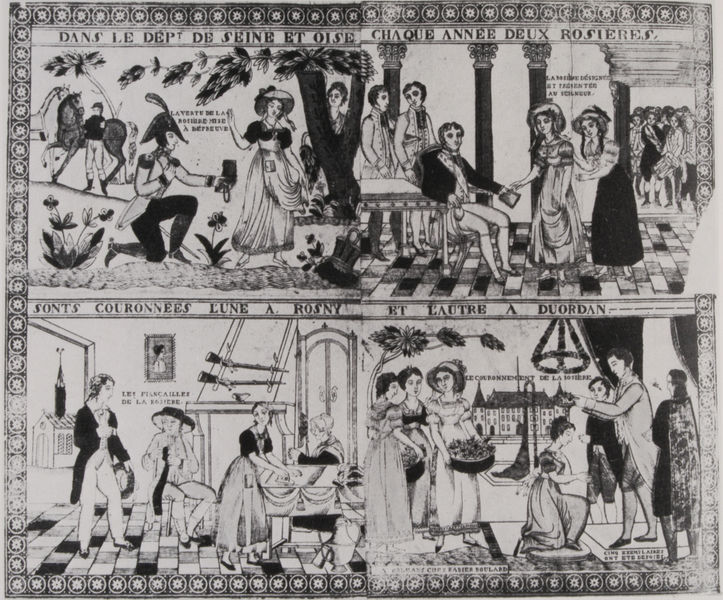
Titel: Krönung zweier Rosenmädchen
Standort: Paris
Institution: Musée des arts et traditions populaires
Schlagwörter: baum, blätter, gemälde, laub, mann, weiß, bäume, frauen, kirchturm, menschen, mädchen, sitzen, äste, blumen, damen, frankreich, frau, grau, hut, hüte, kleid, kleider, kopfbedeckungen, männer, paris, raum, schwarz, szene, säulen, tisch, tür, zeichnung, zimmer, rose, fest, gesellschaft, herren, mode, muster, ornament, schachbrettmuster, anzug, feier, gelage, mütze, mützen, wand, falten, kleidung, rahmen, stehen, bild, innenraum, felder, häuser, zweige, kirche, boden, interieur, reich, adel, krone, alltag, pferd, pferde, reiter, garten, kopfbedeckung, schrift, liebe, fassade, zwei, grafik, graphik, hof, ausflug, werbung, figuren, französisch, seine, fliessen, romantik, kaiser, könig, soldaten, karikatur, weib, weiber, wandteppich, inschrift, ornamente, streifen, korb, faltenwurf, frühling, tor, oben, unten, wände, buch, druck, schwarz weiss, grafisch, holzstich, stich, fliesen, illustration, uniform, uniformen, waffen, knien, soldat, getümmel, napoleon, dreispitz, geschenk, kranz, kapitelle, biedermeier, küche, ehe, gewehr, griechen, lust, mittelalter, krönung, kostüme, verneigen, adlige, hochzeit, höfisch, gewehre, empire, josephine, korinthisch, kupferstich, sexy, szenen, junge frauen, druch, szenisch, maibaum, franzose, klassizistisch, paare, teile, aristokratie, äume, häuslich, geteilt, bildergeschichte, flirten, gaben, jungfrauen, musterband, zweigeteilt, blumenkörbe, bilderbogen, bildgedicht, freier, krönen, richtfest, dans, flieden, vier szenen, bluemen, strefen, määnner, synchrondarstellung, ancien regime, biedermeierlich, couronnees, dourdan, duordan, getümmeö, irgend n schmarn, meibaum, oise, richtktanz, rosny, sonts, stehen abweisung, b, esellschaft, 19. jahrundert, richtkranz, rosieres